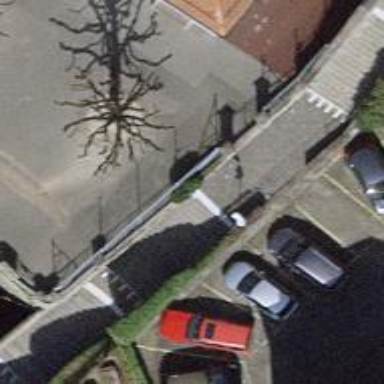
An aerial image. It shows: Entrance with barrier.